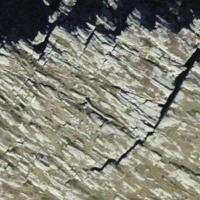
EUNIS habitat code: 31
Species observed at this site:
Geum montanum